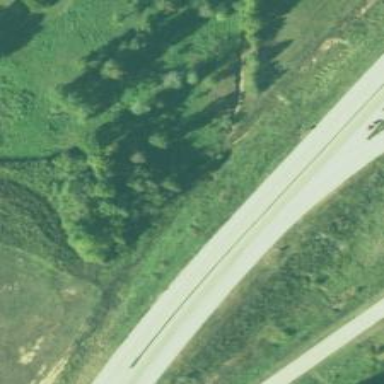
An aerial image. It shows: Trunk highway with expressway features.